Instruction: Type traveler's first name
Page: traveler
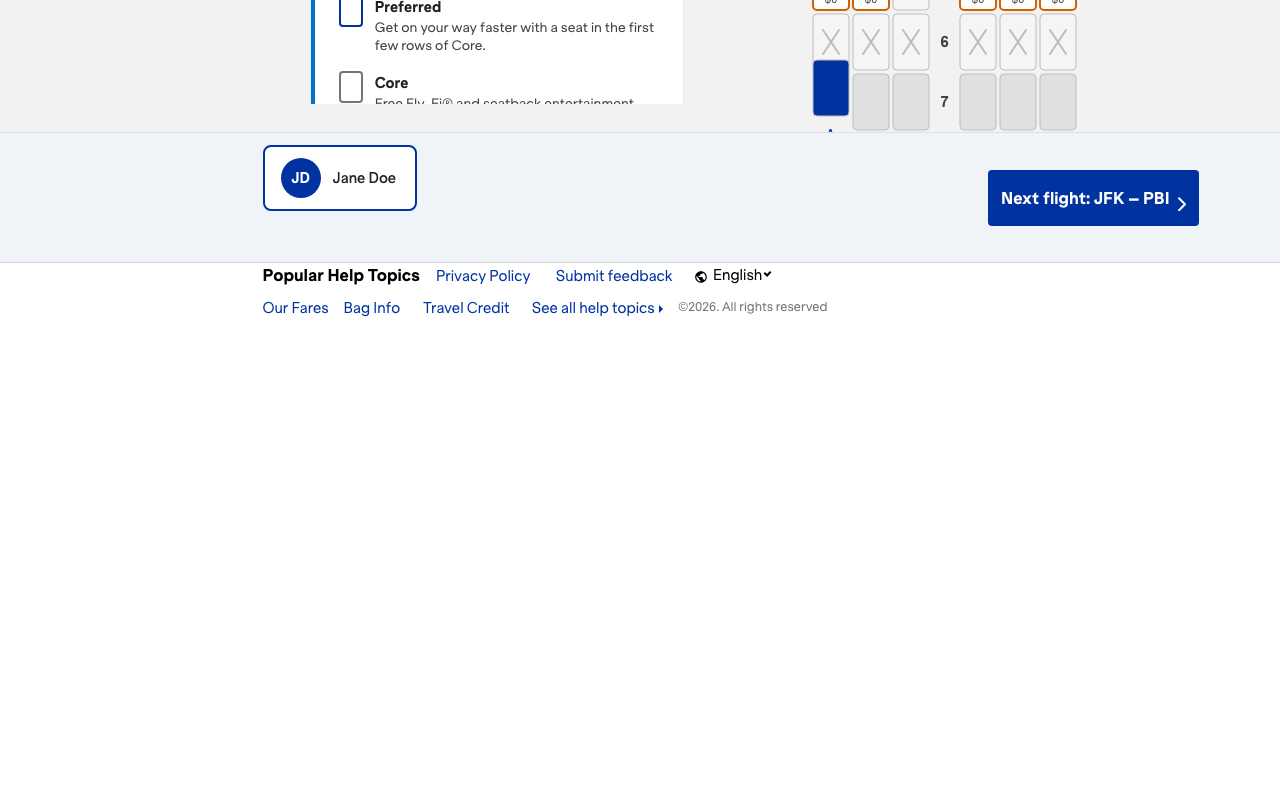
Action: type